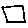
Label: square